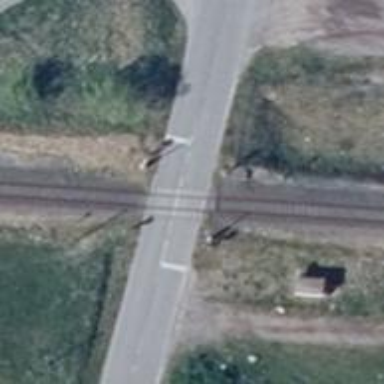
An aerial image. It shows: Level crossing along the railway.